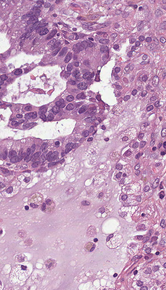
Tumor epithelial tissue: yes
Tumor-associated stroma tissue: no
Normal tissue: no